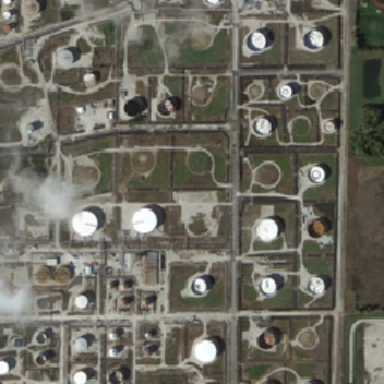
Many storage tanks are close to several green trees .